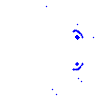
Particle: pion